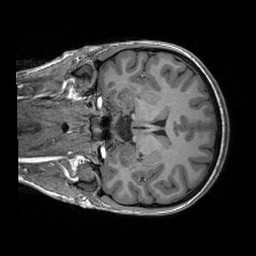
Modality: T1w
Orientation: coronal
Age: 19
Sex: female
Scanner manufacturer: siemens
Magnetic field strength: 3 T
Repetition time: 2.4 s
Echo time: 0.00191 s